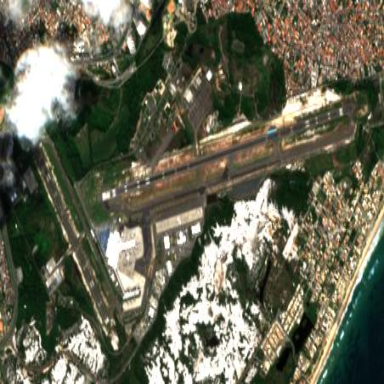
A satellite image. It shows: Aerodrome that serves as both military and public airport.